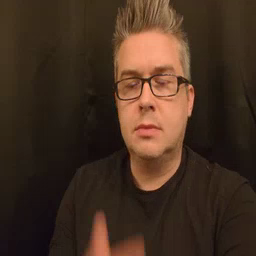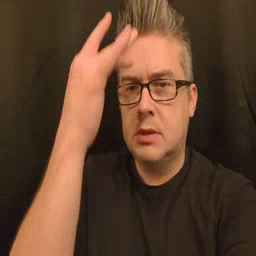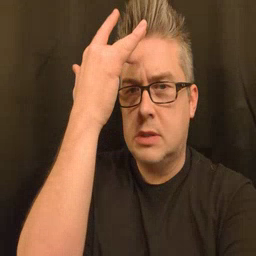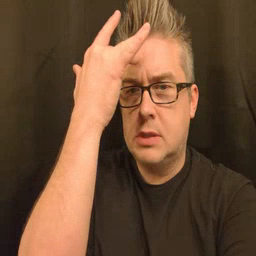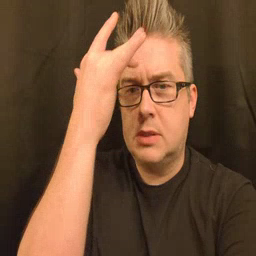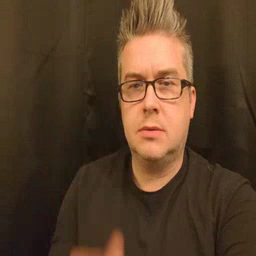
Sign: sick